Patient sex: M
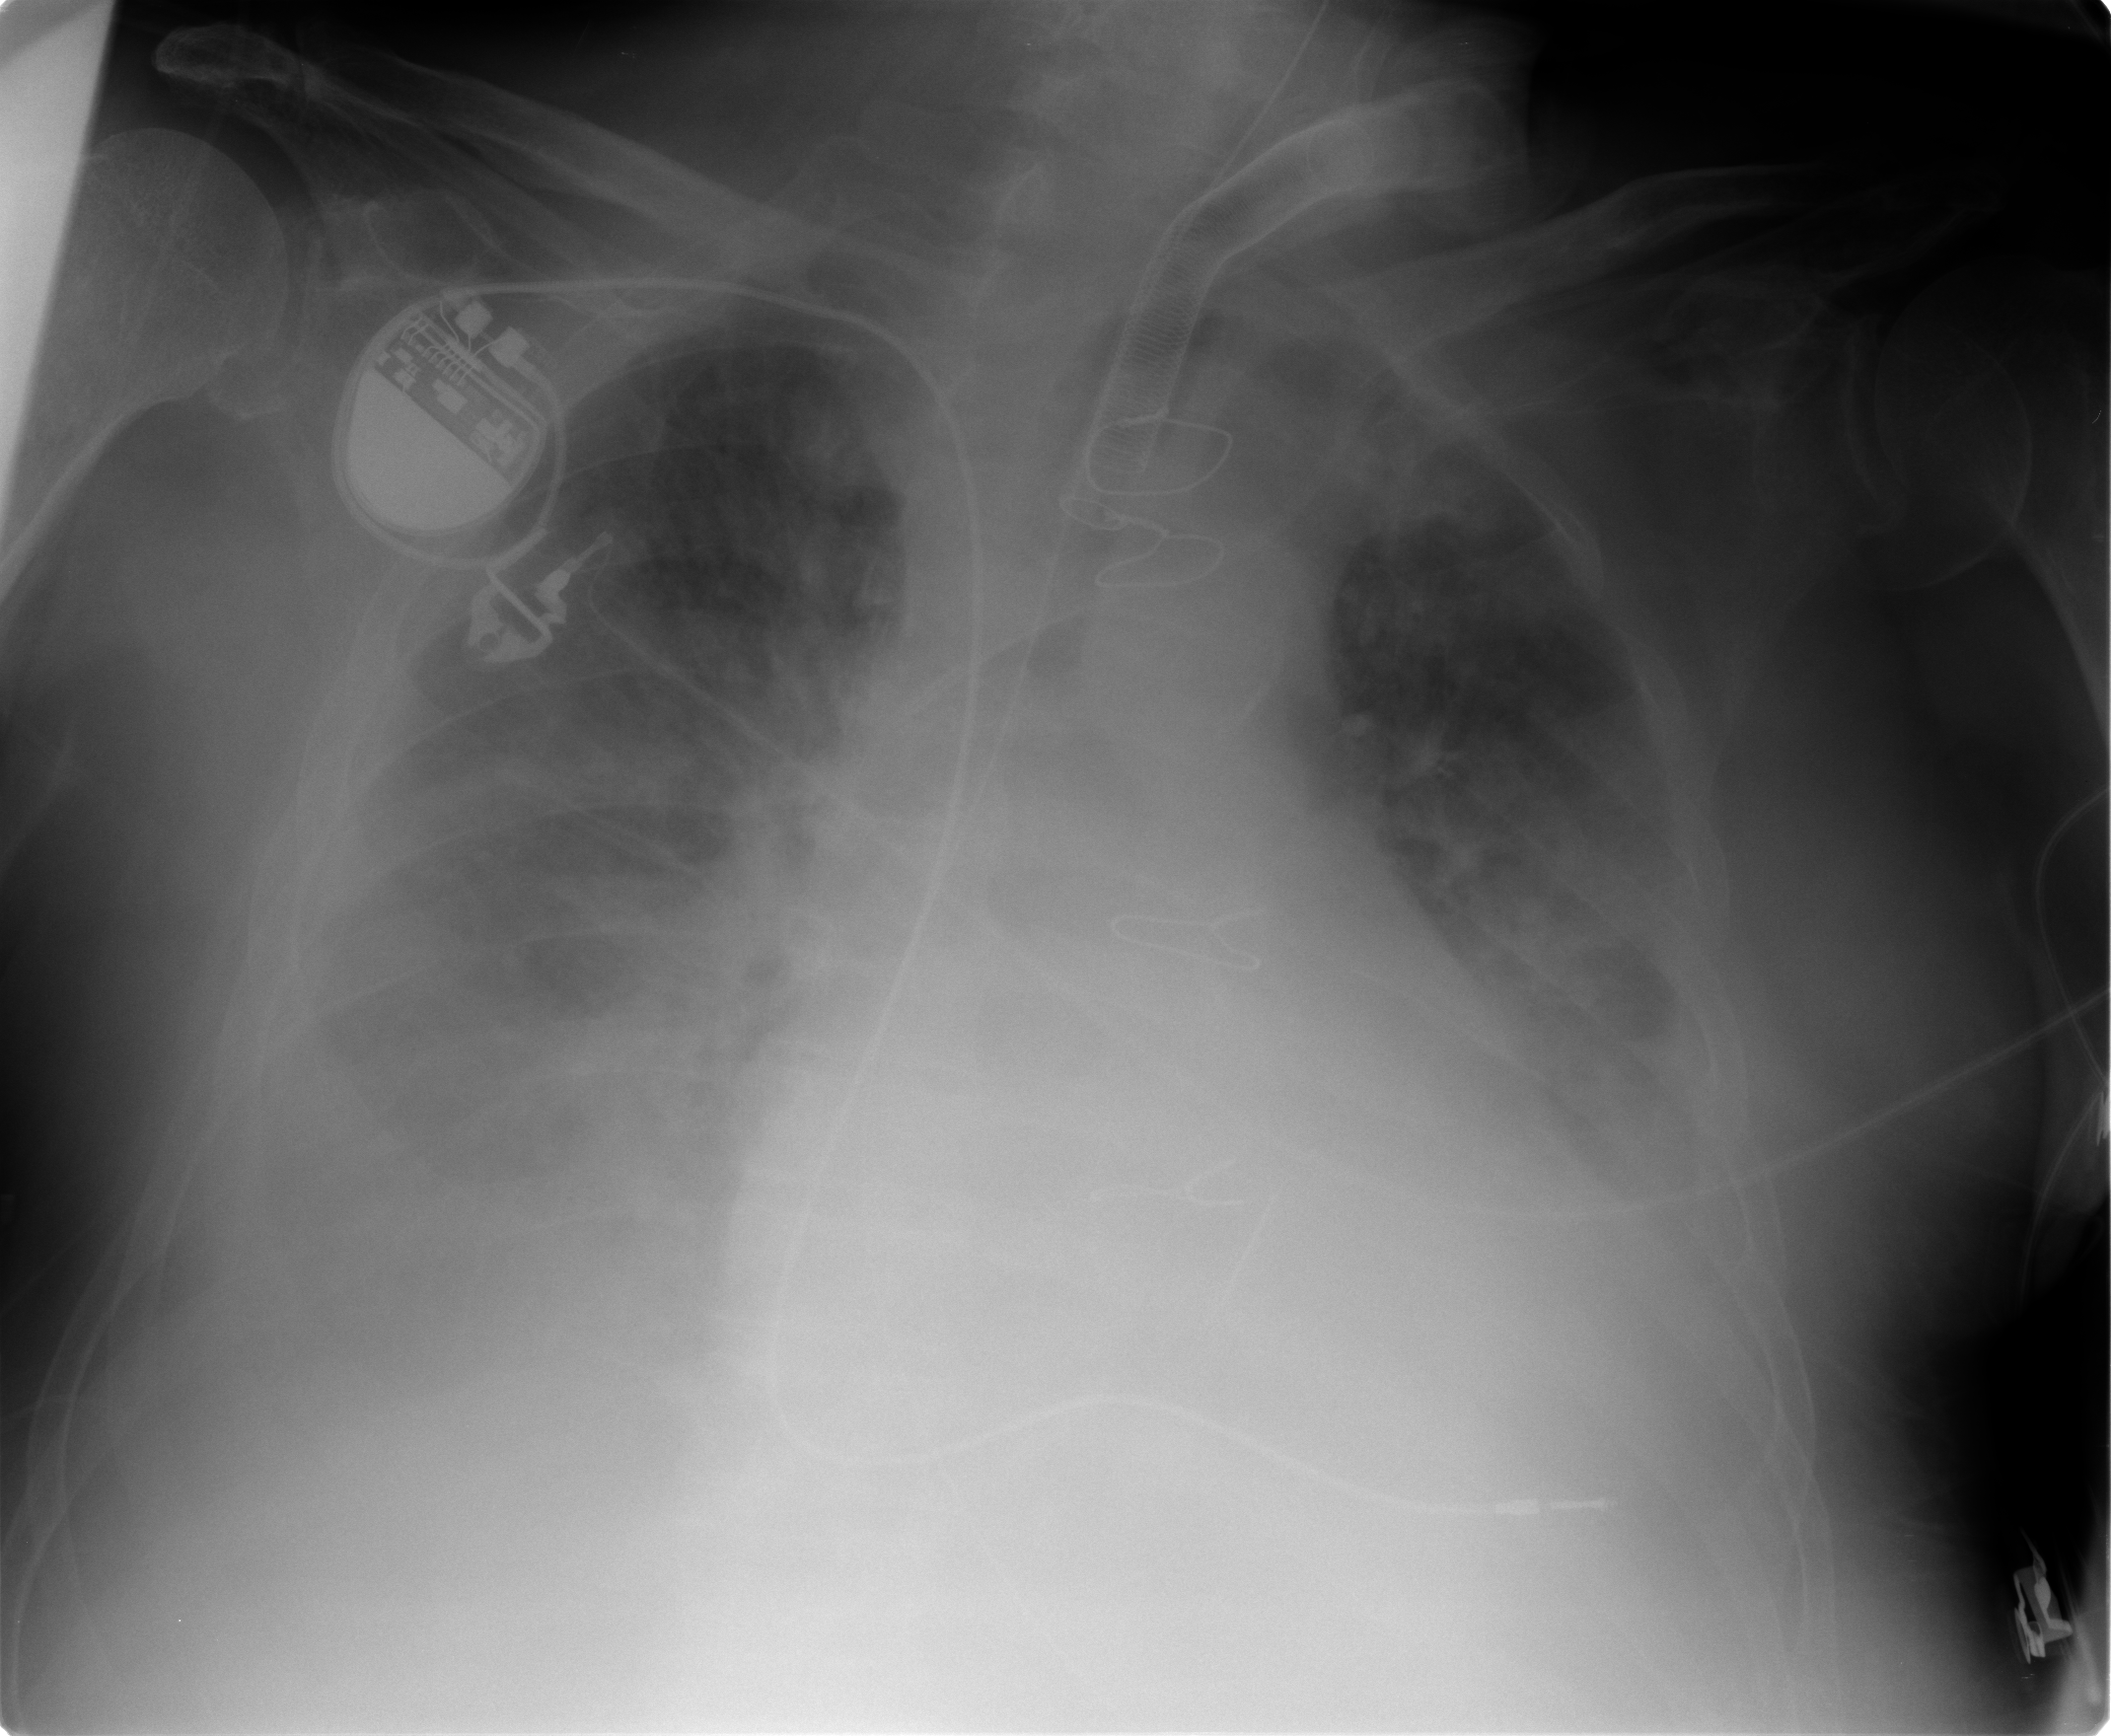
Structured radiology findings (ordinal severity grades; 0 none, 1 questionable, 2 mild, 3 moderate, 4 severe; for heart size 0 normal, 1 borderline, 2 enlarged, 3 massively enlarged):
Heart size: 3
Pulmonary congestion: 3
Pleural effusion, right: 3
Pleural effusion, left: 3
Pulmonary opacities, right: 3
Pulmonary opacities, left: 2
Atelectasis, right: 4
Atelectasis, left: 3